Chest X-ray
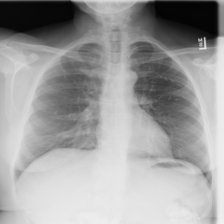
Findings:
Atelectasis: negative
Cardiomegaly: negative
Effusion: negative
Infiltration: negative
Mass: negative
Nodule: positive
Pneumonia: negative
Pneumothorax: negative
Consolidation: negative
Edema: negative
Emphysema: negative
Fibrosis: negative
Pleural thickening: negative
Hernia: negative